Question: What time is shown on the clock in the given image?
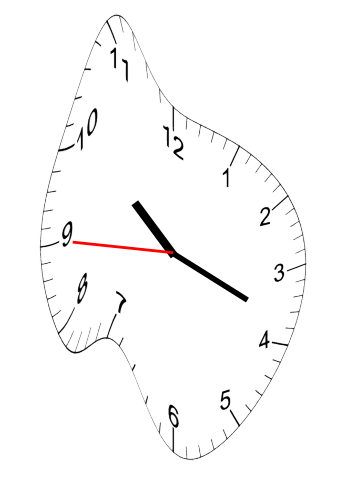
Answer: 10:18:45